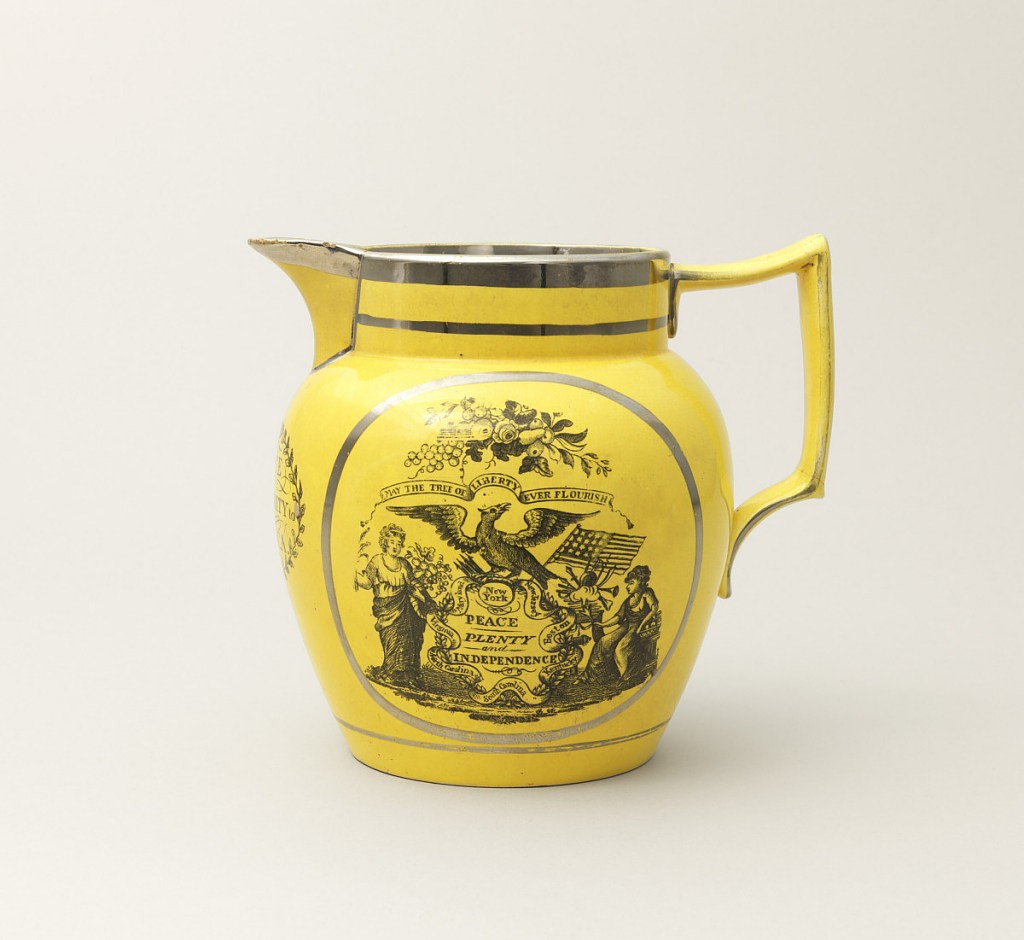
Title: Pitcher
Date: ca. 1800
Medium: Glazed earthenware, silver resist, transfer printed and luster decoration
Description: Tapering bulbous form with circular mouth and deep spout; large, squared loop handle. Yellow glaze ground with silver luster bands and black transfer-printed decoration:  on one side, medalion with message, "May The Tree of Liberty Ever Flourish," accompanied by various symbols and attributes; on the opposite side, cartouche with message "Success to the United States of America," accompanied by symbols and attributes, and surmounting ribbon with "E Pluribus Unum"; under spout, "Peace and Prosperity to America" within oval wreath. Yellow-glazed interior.